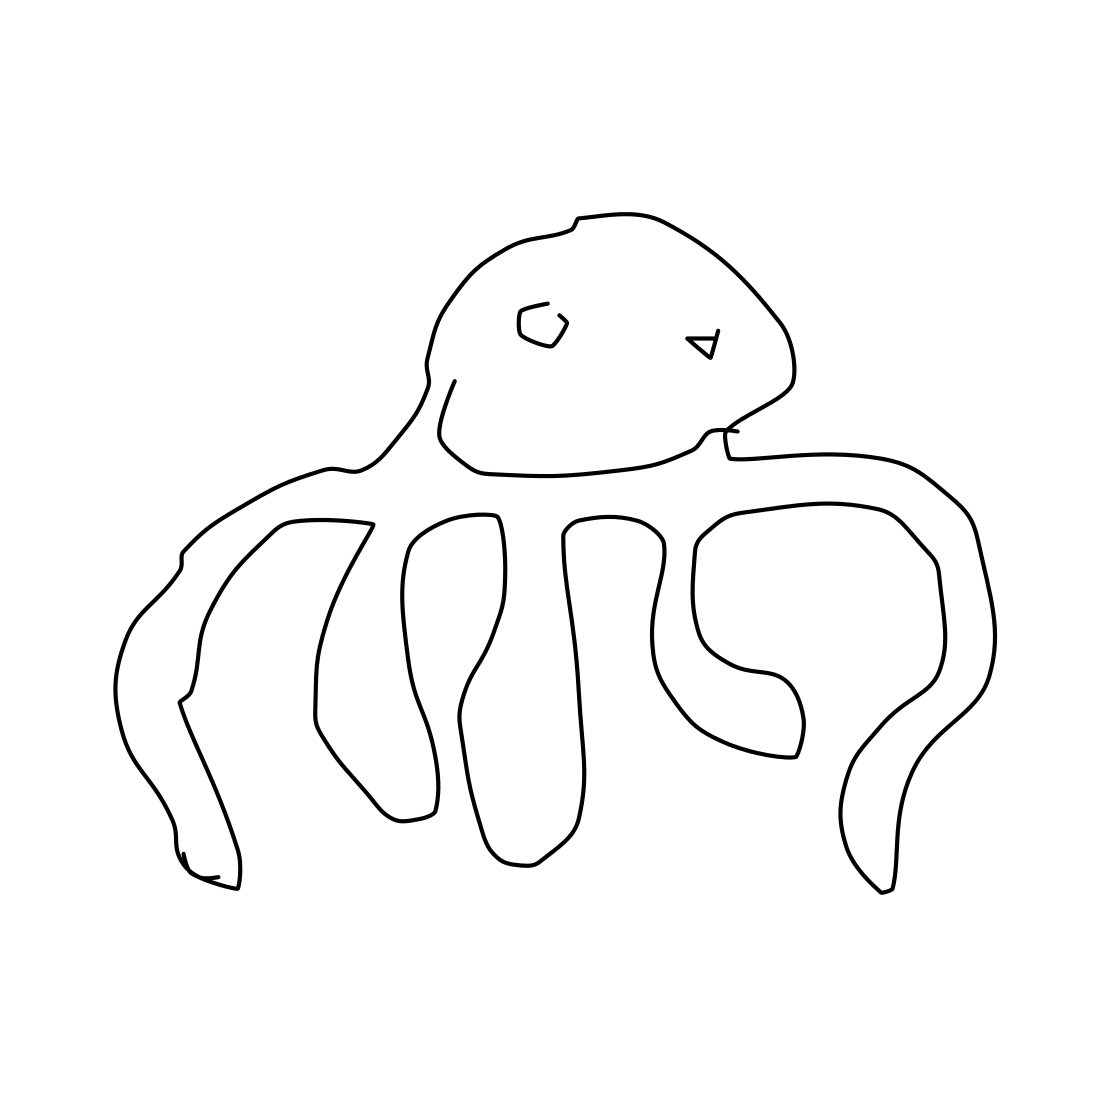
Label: octopus